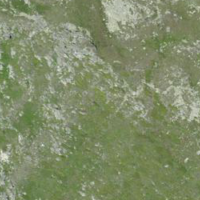
EUNIS habitat code: 26
Species observed at this site:
Geum montanum